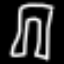
Label: pants